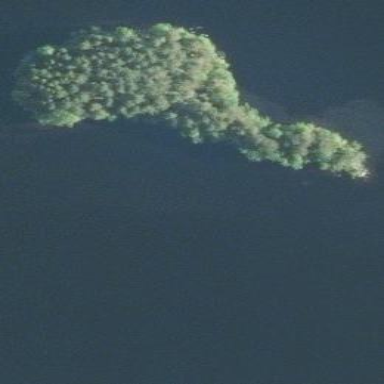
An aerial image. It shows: Islet surrounded by woodland and forest.